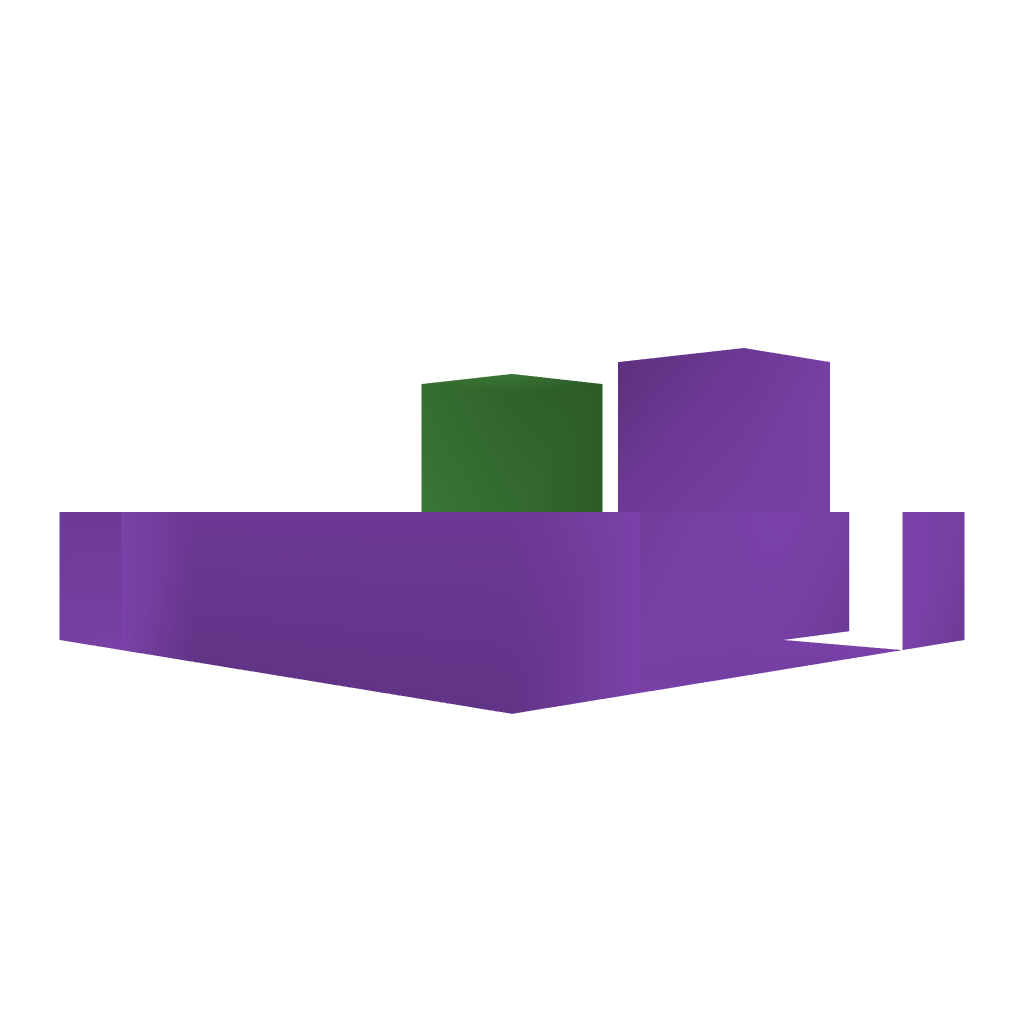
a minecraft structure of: Simple Tnt Jumper bad low quality